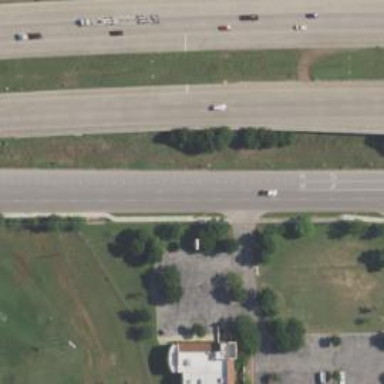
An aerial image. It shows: Secondary road with frontage road alongside.